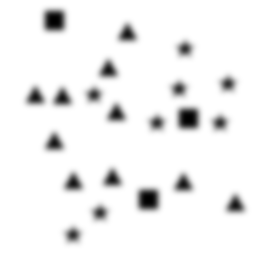
Squares: 3
Triangles: 10
Stars: 8
Total shapes: 21